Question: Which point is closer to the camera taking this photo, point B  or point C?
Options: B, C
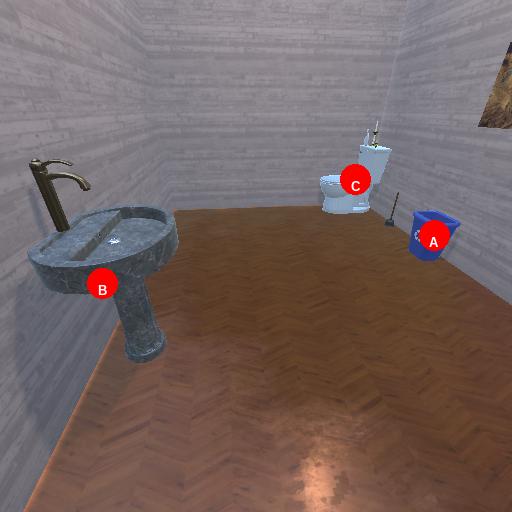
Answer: B